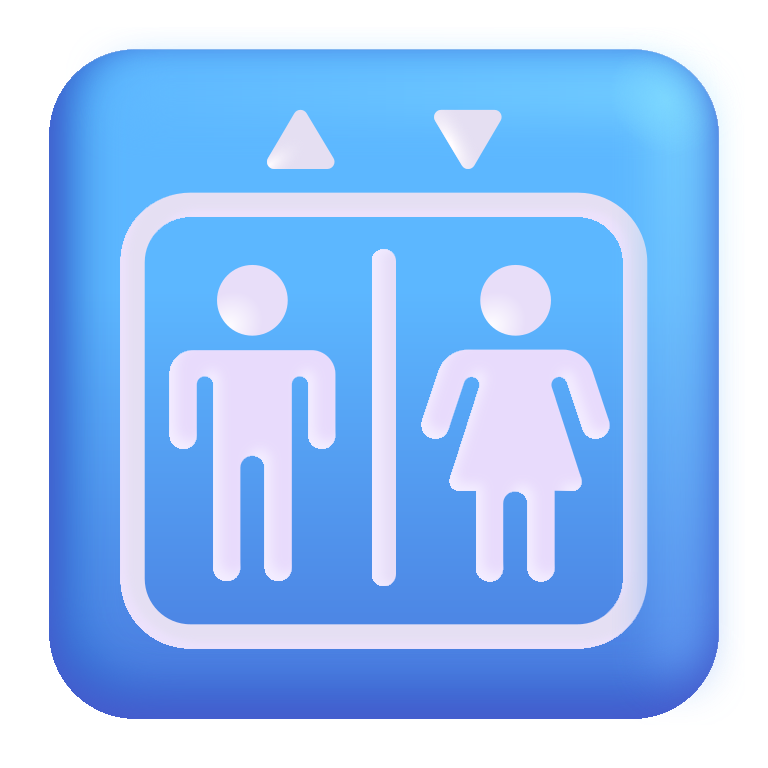
elevator color